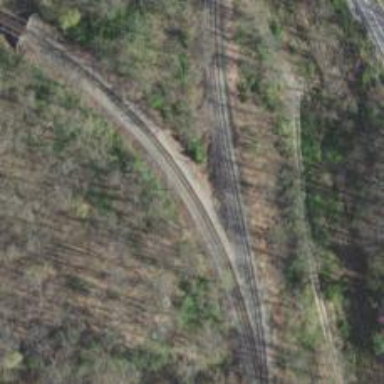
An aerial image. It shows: Railway track.